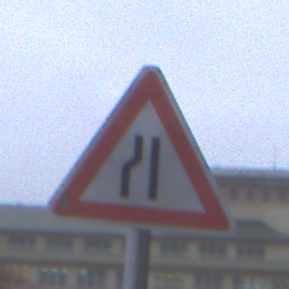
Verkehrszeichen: EinseitigVerengteFahrbahnLinks
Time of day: MorningAfternoon
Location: Outdoor (Urban)
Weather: Overcast
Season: NotSpecified
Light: Natural